Field crop: tomato
Growth stage: 1
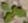
Species: solanum